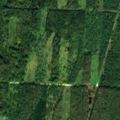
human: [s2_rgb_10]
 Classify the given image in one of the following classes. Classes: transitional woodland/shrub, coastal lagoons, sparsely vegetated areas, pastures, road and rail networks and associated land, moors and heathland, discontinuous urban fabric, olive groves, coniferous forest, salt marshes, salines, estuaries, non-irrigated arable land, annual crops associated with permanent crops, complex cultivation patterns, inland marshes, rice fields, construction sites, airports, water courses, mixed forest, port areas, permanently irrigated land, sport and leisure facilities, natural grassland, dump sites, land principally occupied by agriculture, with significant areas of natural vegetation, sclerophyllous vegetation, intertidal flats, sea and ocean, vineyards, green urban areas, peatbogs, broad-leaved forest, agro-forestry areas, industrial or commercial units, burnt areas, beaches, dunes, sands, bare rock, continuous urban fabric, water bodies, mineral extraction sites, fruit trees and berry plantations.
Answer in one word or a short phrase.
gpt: broad-leaved forest, mixed forest, transitional woodland/shrub